Question: I have imported some query results from SQL Server 2008 to Excel csv file and it got imported like the following:

So 'Acct_No' and 'TELE' looks similar. How can I make sure that everything gets displayed uniquely? These scientific notation is making everything look similar.
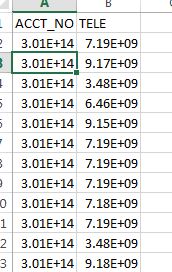
Answer: Convert it to text. Since it's an account number there is no need to calculate it and therefore no need to treat it as a number. When you import delimited files, make sure to specify that column not as "general", but as text.
If the file is already created, use the "text to columns" functionality.
Edit: For example: <URL>